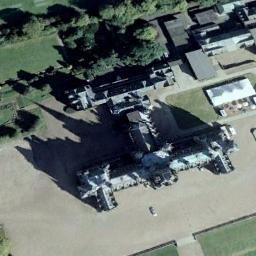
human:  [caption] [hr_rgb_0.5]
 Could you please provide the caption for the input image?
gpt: A church with a cyan and gray roof, Surrounded by roads and trees and lawns .

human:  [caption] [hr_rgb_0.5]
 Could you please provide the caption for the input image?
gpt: There is a church on the open place next to some trees and grass .

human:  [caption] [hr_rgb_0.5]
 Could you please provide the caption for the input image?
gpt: The church with a tower and the rest of the church has some sloping roofs .

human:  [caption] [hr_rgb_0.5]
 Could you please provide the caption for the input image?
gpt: This is a church, It is made of brick of tan and cyan .

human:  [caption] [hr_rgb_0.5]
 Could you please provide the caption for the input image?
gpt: A church with light-blue roofs and frontage beside some lawns .